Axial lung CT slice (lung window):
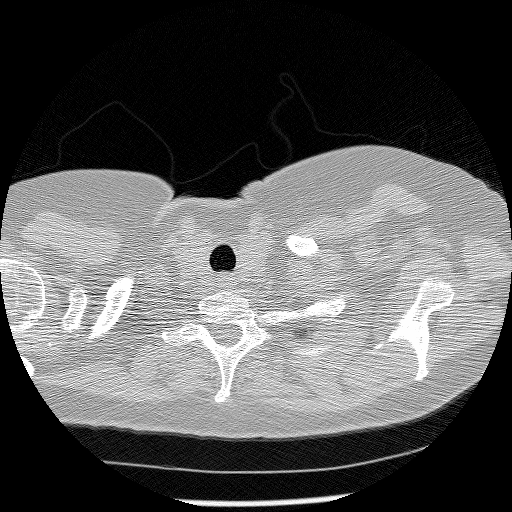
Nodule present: no